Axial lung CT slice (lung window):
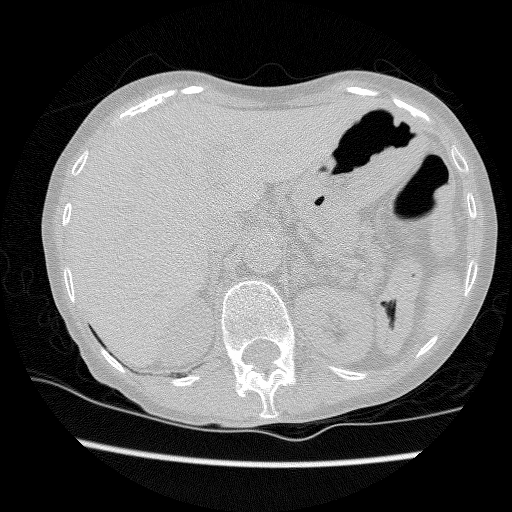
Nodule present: no